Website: bh-photo
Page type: gifting
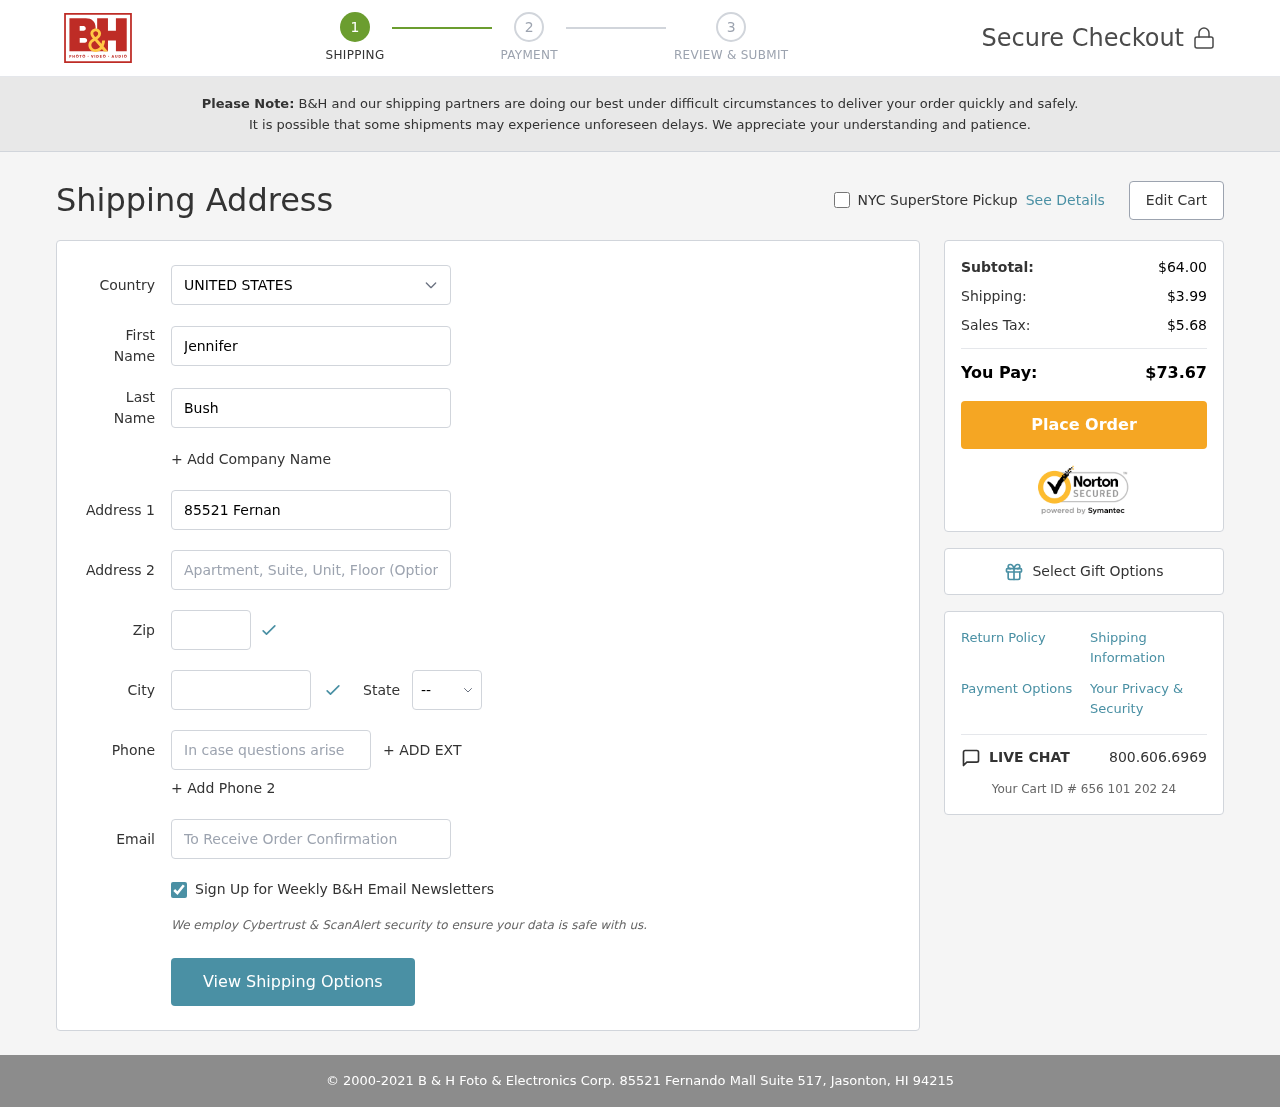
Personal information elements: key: PII_CITY
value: Jasonton
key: PII_COUNTRY
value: United States
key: PII_EMAIL
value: jennifer_bush@gmail.com
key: PII_FIRSTNAME
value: Jennifer
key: PII_LASTNAME
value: Bush
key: PII_PHONE
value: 9749086027
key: PII_POSTCODE
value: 94215
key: PII_STATE_ABBR
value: HI
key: PII_STREET
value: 85521 Fernando Mall Suite 517
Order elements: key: ORDER_SUBTOTAL
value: $64.00
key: ORDER_SHIPPING_COST
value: $3.99
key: ORDER_TAX
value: $5.68
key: ORDER_TOTAL
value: $73.67
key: ORDER_ID
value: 656 101 202 24